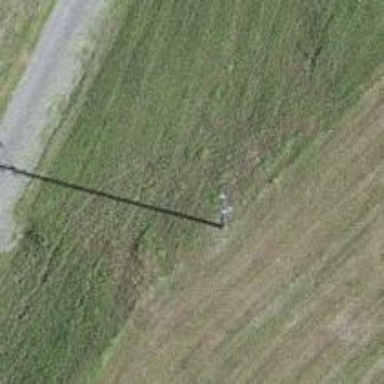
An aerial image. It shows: Utility pole in the area.